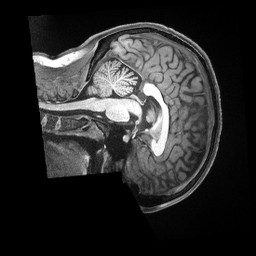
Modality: T1w
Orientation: sagittal
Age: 22
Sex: female
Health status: ill
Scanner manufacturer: siemens
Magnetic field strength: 3 T
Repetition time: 2.5 s
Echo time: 0.00181 s